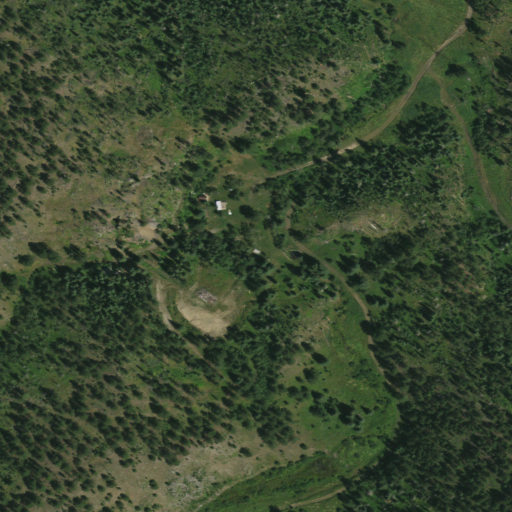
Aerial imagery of valley in South Dakota named Friday Gulch containing evergreen forest, shrub, and grassland